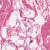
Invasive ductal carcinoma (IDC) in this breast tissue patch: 0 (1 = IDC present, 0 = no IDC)